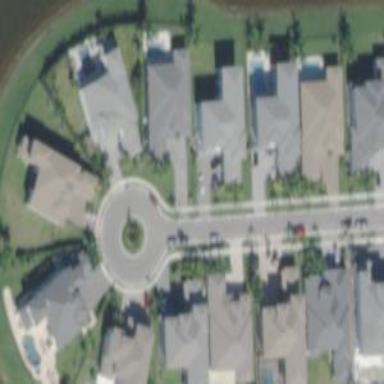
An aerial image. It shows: Turning loop on the road.